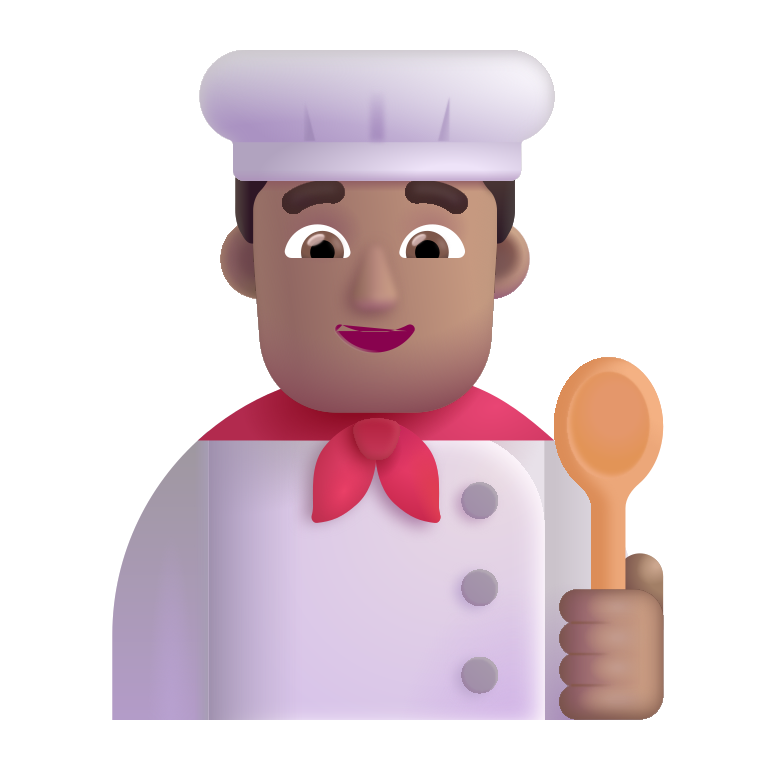
man cook color